Question: I'm trying to connect to my mongo database which I created via mongolab
There's standard uri mentioned at my database's page at mongolab:
I try this code:
'''
String uriString = "mongodb://user:password@ds047037.mongolab.com:47037/db_test_01";
MongoURI uri = new MongoURI(uriString);
try {
DB db = uri.connectDB();
db.authenticate(uri.getUsername(), uri.getPassword());
Set<String> colls = db.getCollectionNames();
for (String s : colls) {
System.out.println(s);
}
System.out.println("done");
} catch (UnknownHostException e) {
System.out.println("UnknownHostException: " + e);
} catch(MongoException me) {
System.out.println("MongoException: " + me);
}
'''
However, I get 'UnknownHostException: java.net.UnknownHostException: ds047037.mongolab.com'
Docs about 'UnknownHostException' say: "Thrown to indicate that the IP address of a host could not be determined."
What's wrong?
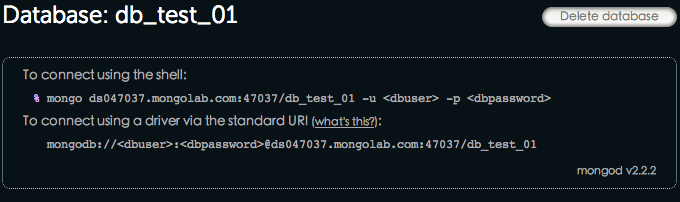
Answer: Looks like a DNS resolution problem at some point in the stack. <URL> is "Thrown to indicate that the IP address of a host could not be determined".
The problem may be with Java itself. There is a <URL>. You can try setting the 'java.net.preferIPv4Stack' system property to 'true' to see if that fixes the issue.
As a parameter to the 'java' command when launching your JVM:
'''
java -Djava.net.preferIPv4Stack=true YourMainClass
'''
Or programmatically:
'''
System.setProperty("java.net.preferIPv4Stack" , "true");
'''
You can also try upgrading to the latest version of Java to get all the bug fixes that come with it.
The issue may also be with the DNS configuration on your laptop/machine. You can use 'dig' to see what that DNS lookup returns. Below is the output of what I get from my laptop. You can also use <URL> to see what you should be getting.
'''
% dig ds047037.mongolab.com
; <<>> DiG 9.8.3-P1 <<>> ds047037.mongolab.com
;; global options: +cmd
;; Got answer:
;; ->>HEADER<<- opcode: QUERY, status: NOERROR, id: 20375
;; flags: qr rd ra; QUERY: 1, ANSWER: 4, AUTHORITY: 0, ADDITIONAL: 0
;; QUESTION SECTION:
;ds047037.mongolab.com. IN A
;; ANSWER SECTION:
ds047037.mongolab.com. 120 IN CNAME ds047037-a.mongolab.com.
ds047037-a.mongolab.com. 120 IN CNAME h000432.mongolab.com.
h000432.mongolab.com. 120 IN CNAME ec2-46-51-159-130.eu-west-1.compute.amazonaws.com.
ec2-46-51-159-130.eu-west-1.compute.amazonaws.com. 300 IN A 46.51.159.130
;; Query time: 23 msec
;; SERVER: 192.168.1.1#53(192.168.1.1)
;; WHEN: Sat Jan 12 13:22:24 2013
;; MSG SIZE rcvd: 162
'''
If you confirm that your DNS configuration / server is the issue, you will need to <URL> and then contact the owner / administrator or contact your ISP to make sure they're configured as they should be.